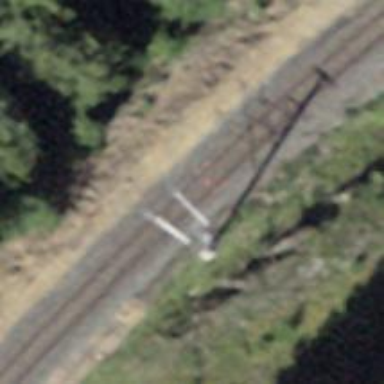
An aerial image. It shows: Power pole.